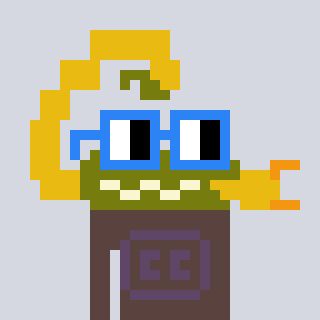
a pixel art character with square blue glasses, a scorpion-shaped head and a darkbrown-colored body on a cool background